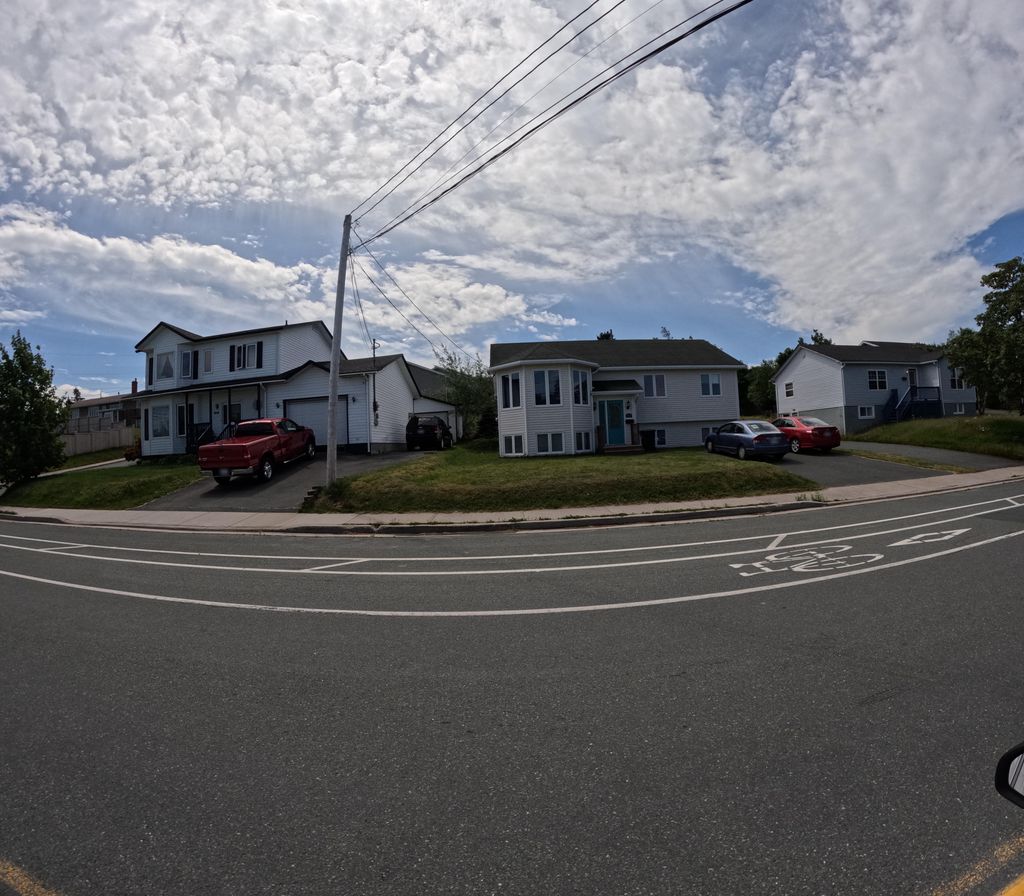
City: st_johns